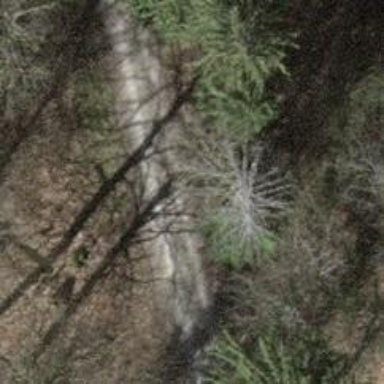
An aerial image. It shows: Pebblestone track with grade2 tracktype.